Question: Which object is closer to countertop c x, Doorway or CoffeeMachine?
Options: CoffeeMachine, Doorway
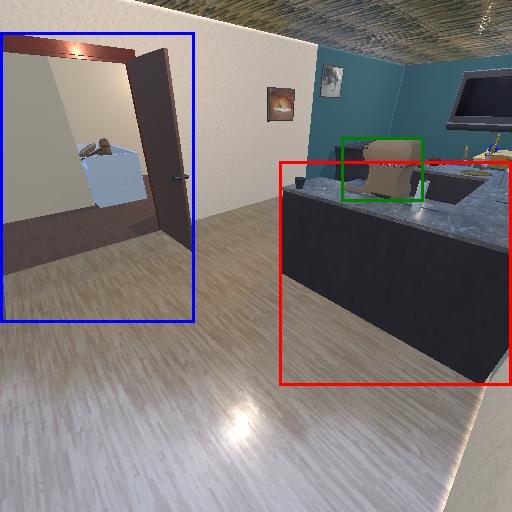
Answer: CoffeeMachine